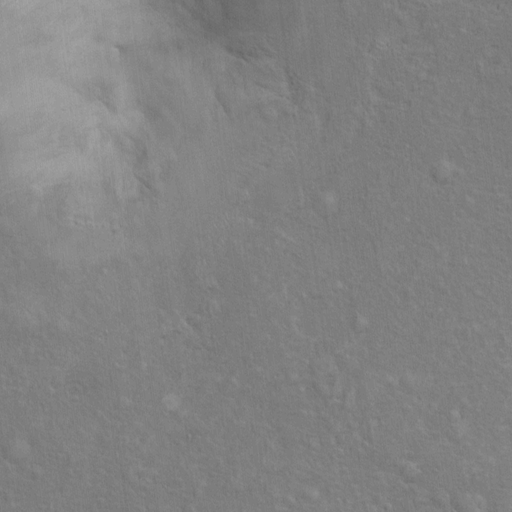
Classes present: Background, Cone